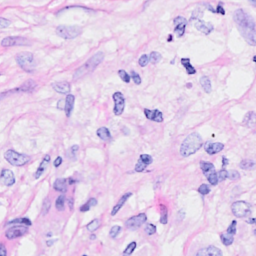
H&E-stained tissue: Breast